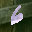
Label: 6